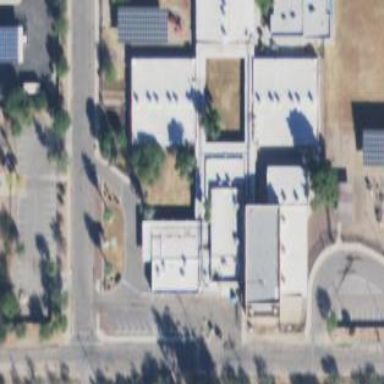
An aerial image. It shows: School building.